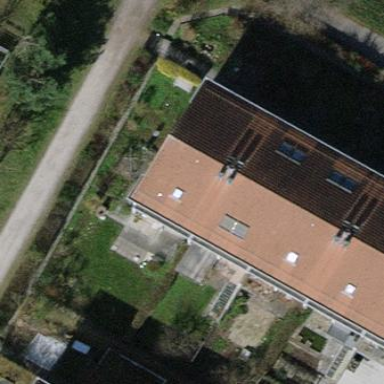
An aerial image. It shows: Terrace building.